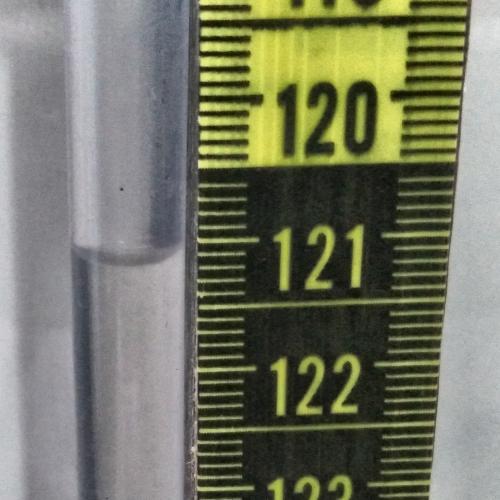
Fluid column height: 121.1 cm